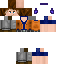
A male human skin with medium skin, wearing brown long hair dressed in a blue hoodie and gray pants, featuring a closed mouth.